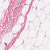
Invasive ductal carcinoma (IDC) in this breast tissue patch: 0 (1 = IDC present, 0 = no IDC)